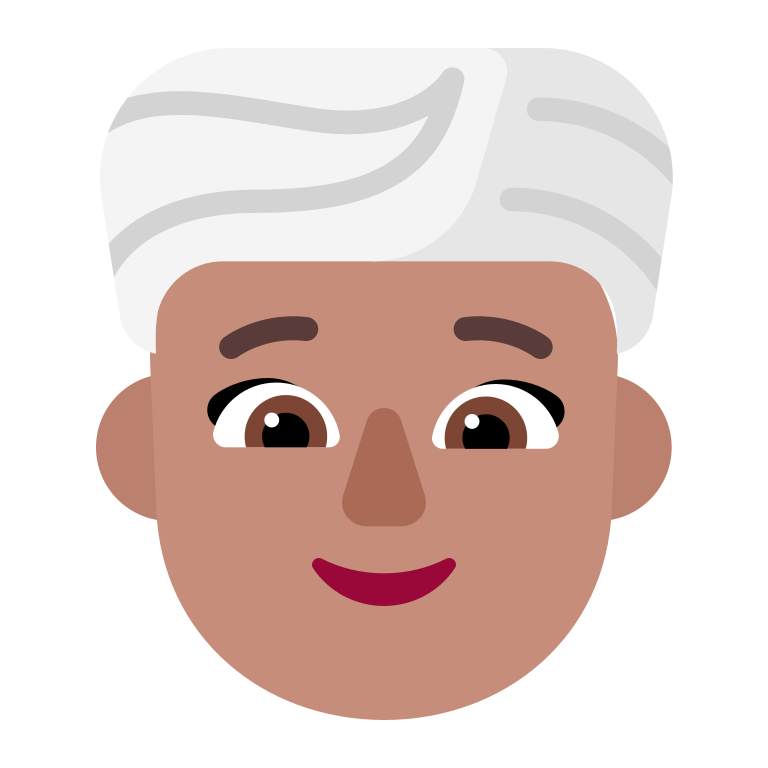
woman wearing turban flat